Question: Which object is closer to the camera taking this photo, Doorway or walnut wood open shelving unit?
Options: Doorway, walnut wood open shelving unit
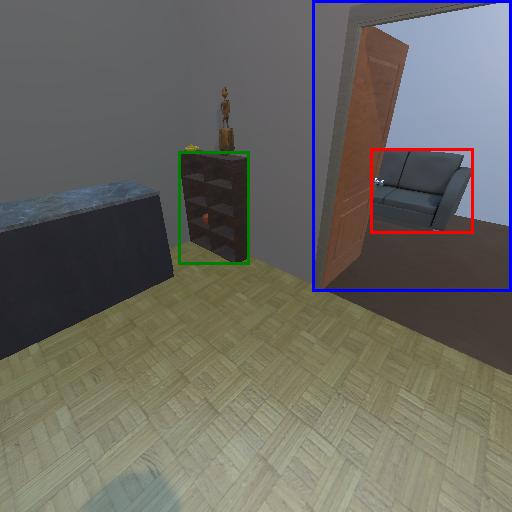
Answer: Doorway